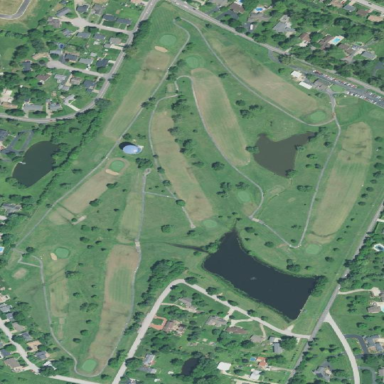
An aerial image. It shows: Golf course.